Question: Count the number of objects in the diagram.
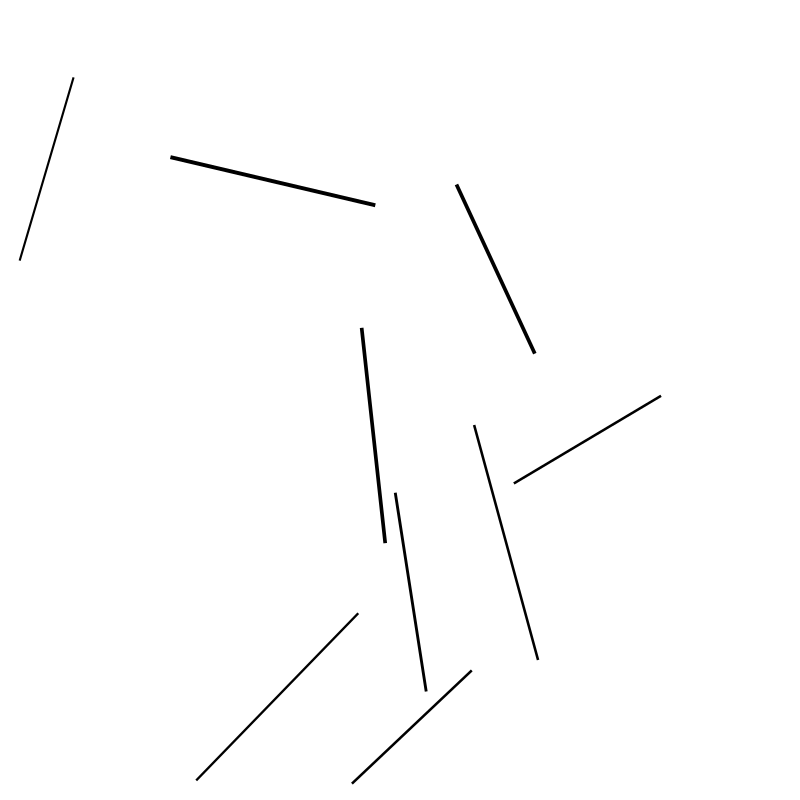
Answer: 9